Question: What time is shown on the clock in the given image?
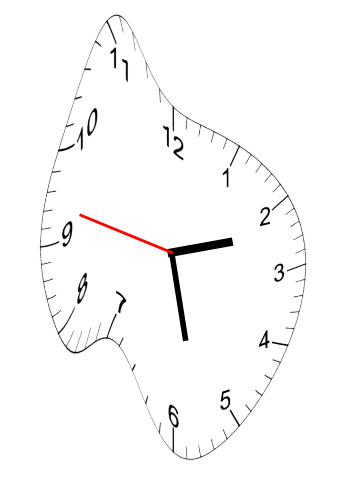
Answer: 02:27:47